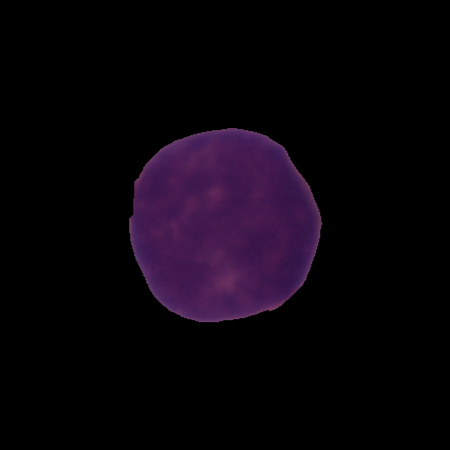
Label: healthy